Question: I committed using msysgit, and saw this weird message. But I actually have set user's name and email, why?
'''
$ git last
commit 770a3f0744437a7a070f536e5a798c8d8b4e40ab
Author: Xi Hui Liang <xihuiliang@example.com>
Date: Fri Jan 25 12:51:36 2013 +0800
undo fix form data filter.
'''
the shot

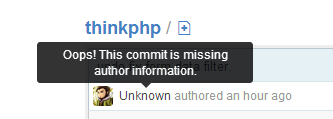
Answer: Seems like a GitHub bug to me - for instance, if you go to the page specifically for the commit, GitHub seems to load the author information just fine:
<URL>
I'd suggest <URL> so they can fix the bug on the main page's display.